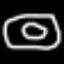
Label: donut